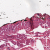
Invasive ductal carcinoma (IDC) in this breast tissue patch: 0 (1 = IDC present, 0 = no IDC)